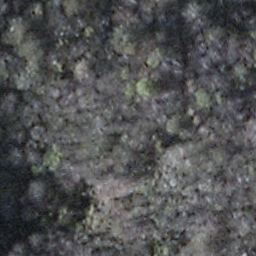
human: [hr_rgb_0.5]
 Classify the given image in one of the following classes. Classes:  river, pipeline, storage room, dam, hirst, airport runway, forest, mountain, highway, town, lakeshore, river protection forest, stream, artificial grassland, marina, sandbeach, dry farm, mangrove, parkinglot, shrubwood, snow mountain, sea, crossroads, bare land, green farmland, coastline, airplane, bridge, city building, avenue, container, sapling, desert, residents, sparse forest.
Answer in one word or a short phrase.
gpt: shrubwood